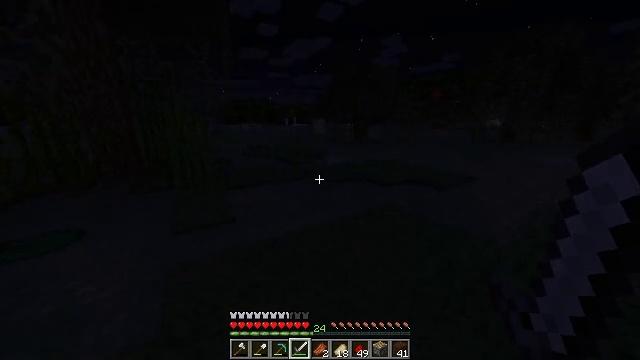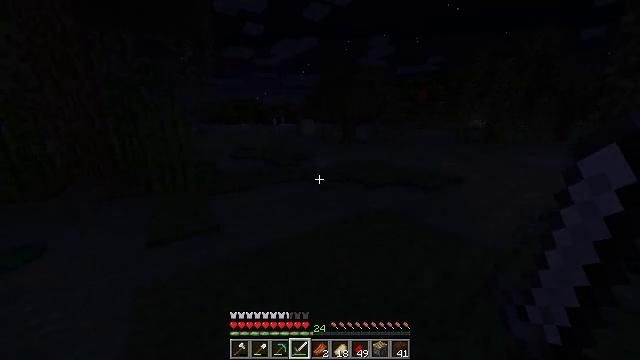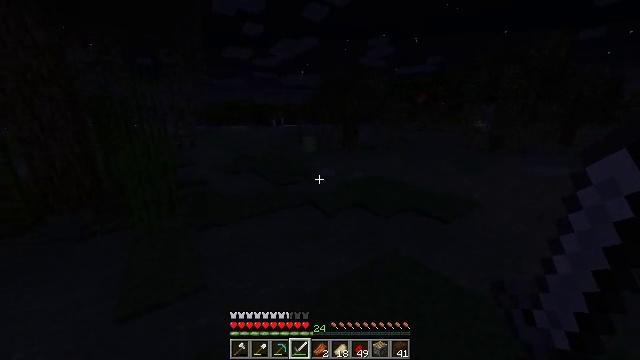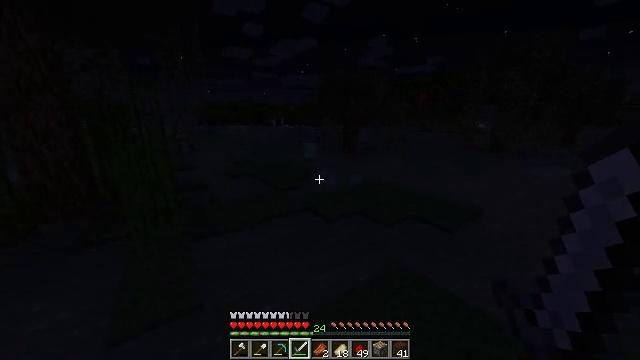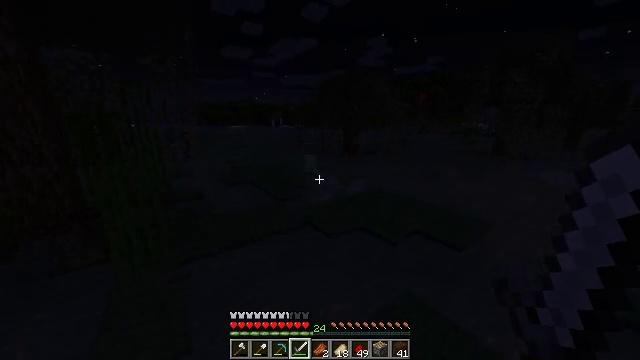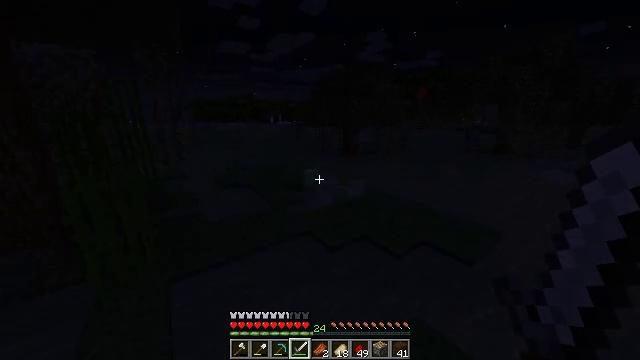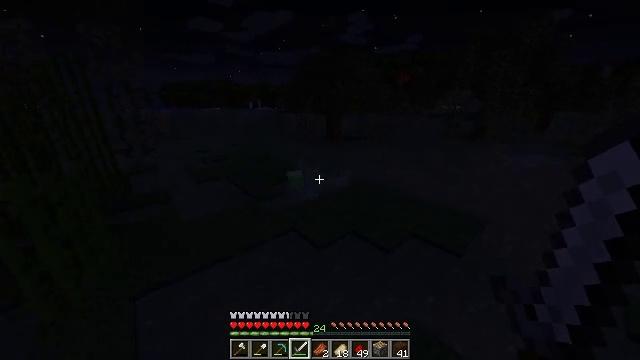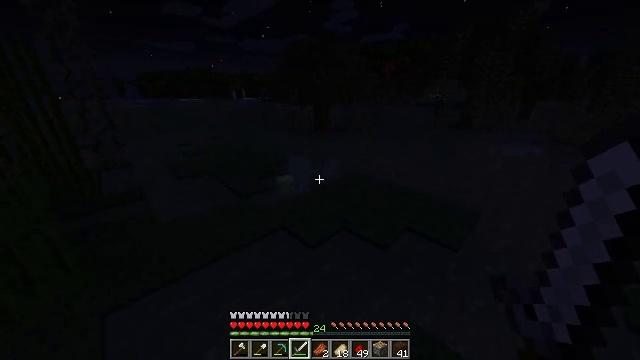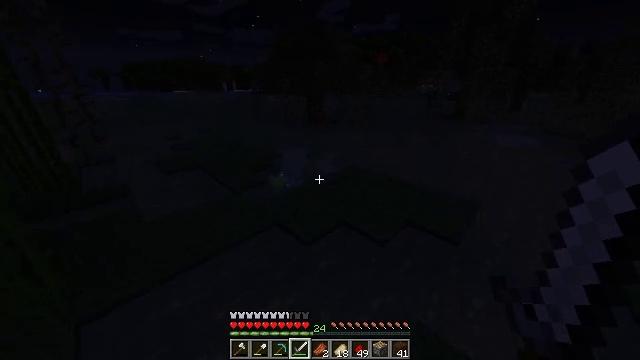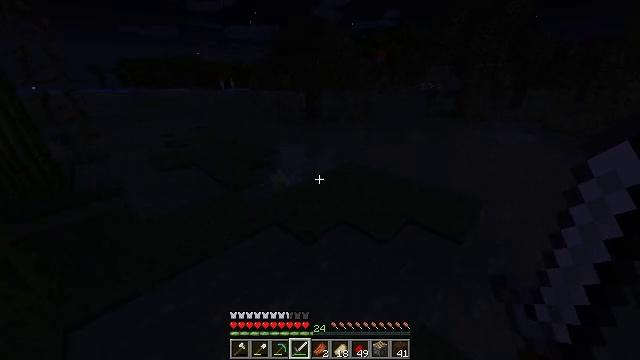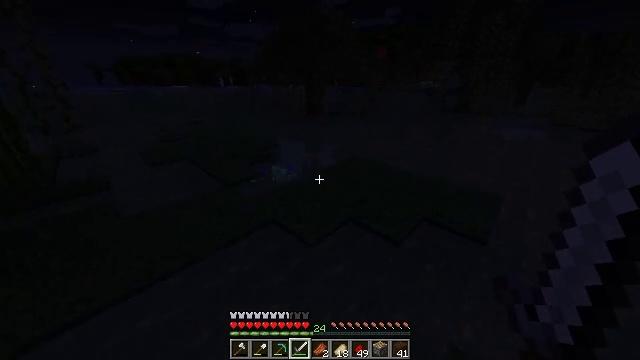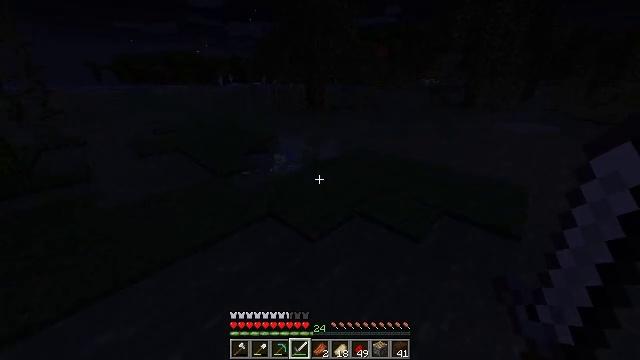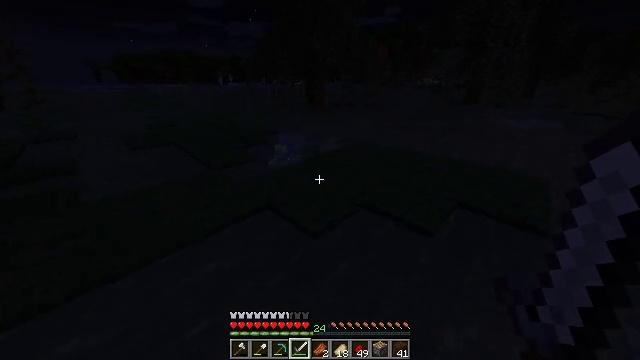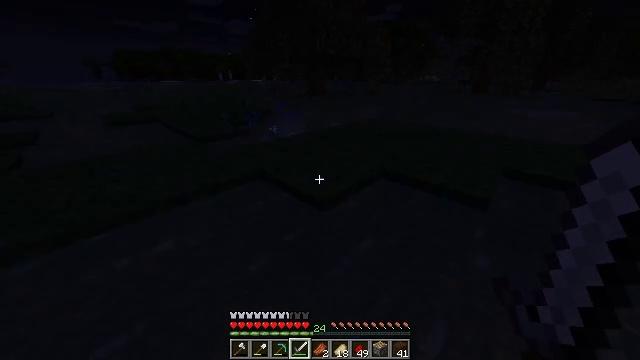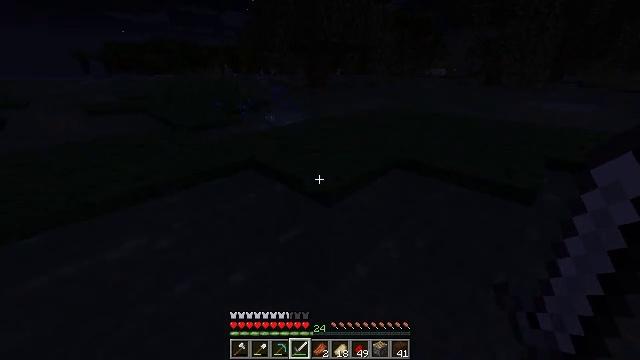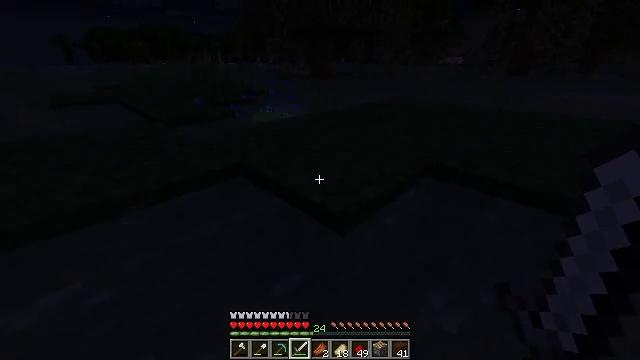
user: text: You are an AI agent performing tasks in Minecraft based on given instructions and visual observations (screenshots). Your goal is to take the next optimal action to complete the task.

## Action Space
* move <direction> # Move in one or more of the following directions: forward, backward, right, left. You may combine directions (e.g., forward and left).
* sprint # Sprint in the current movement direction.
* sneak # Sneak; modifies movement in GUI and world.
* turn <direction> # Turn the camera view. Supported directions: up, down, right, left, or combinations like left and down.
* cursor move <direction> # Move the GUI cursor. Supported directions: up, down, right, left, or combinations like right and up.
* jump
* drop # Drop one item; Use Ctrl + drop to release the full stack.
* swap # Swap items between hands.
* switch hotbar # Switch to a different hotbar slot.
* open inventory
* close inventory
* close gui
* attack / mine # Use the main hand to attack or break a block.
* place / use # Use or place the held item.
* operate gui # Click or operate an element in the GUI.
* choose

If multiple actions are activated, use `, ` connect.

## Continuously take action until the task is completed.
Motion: motion action
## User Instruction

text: Hunt mobs.
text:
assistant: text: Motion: move forward, sprint, turn right, jump
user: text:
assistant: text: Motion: move forward, sprint, jump
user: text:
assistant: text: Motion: move forward, sprint, jump
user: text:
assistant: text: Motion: move forward, sprint, jump
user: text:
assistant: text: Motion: move forward, sprint, turn down, jump
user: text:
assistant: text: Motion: move forward, turn right and down, jump
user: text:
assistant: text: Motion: move forward, turn right and down, jump
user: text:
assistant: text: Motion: move forward, turn right and down, jump
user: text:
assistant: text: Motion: move forward, jump
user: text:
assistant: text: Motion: move forward, jump
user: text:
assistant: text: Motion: move forward, jump
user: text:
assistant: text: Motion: move forward, jump
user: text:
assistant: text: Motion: move forward, jump
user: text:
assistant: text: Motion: move forward, jump
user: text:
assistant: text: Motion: move forward, jump
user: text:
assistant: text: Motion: move forward, jump
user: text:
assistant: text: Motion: move forward, jump
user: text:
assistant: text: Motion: move forward, turn left, jump
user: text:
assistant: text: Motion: move forward, turn left, jump
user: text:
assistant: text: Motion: move forward, turn left, jump
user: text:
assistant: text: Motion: move forward, turn left, jump
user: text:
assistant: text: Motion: move forward, turn left, jump
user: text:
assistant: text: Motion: move forward, turn left, jump
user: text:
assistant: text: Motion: turn left
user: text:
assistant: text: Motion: no_op
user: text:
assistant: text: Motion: no_op
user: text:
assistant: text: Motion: no_op
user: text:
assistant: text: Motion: turn right and down
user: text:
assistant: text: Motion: turn right and down
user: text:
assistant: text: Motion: turn right and down